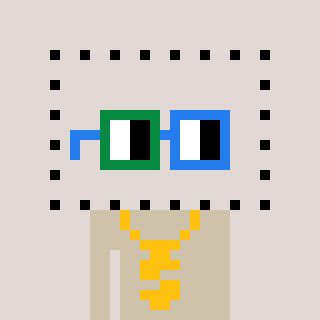
a pixel art character with square green and blue glasses, a void-shaped head and a bege-colored body on a warm background